Field crop: maize
Growth stage: 2
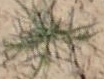
Species: salsola